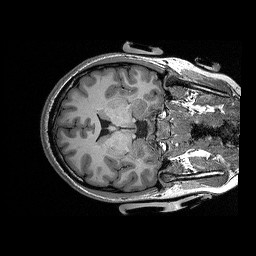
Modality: T1w
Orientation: axial